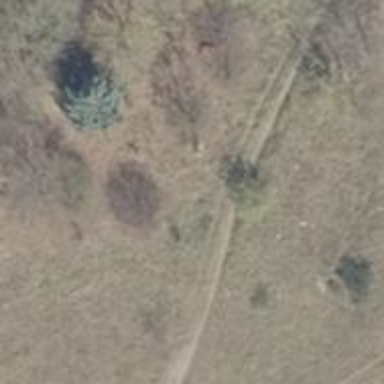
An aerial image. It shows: Ground path.